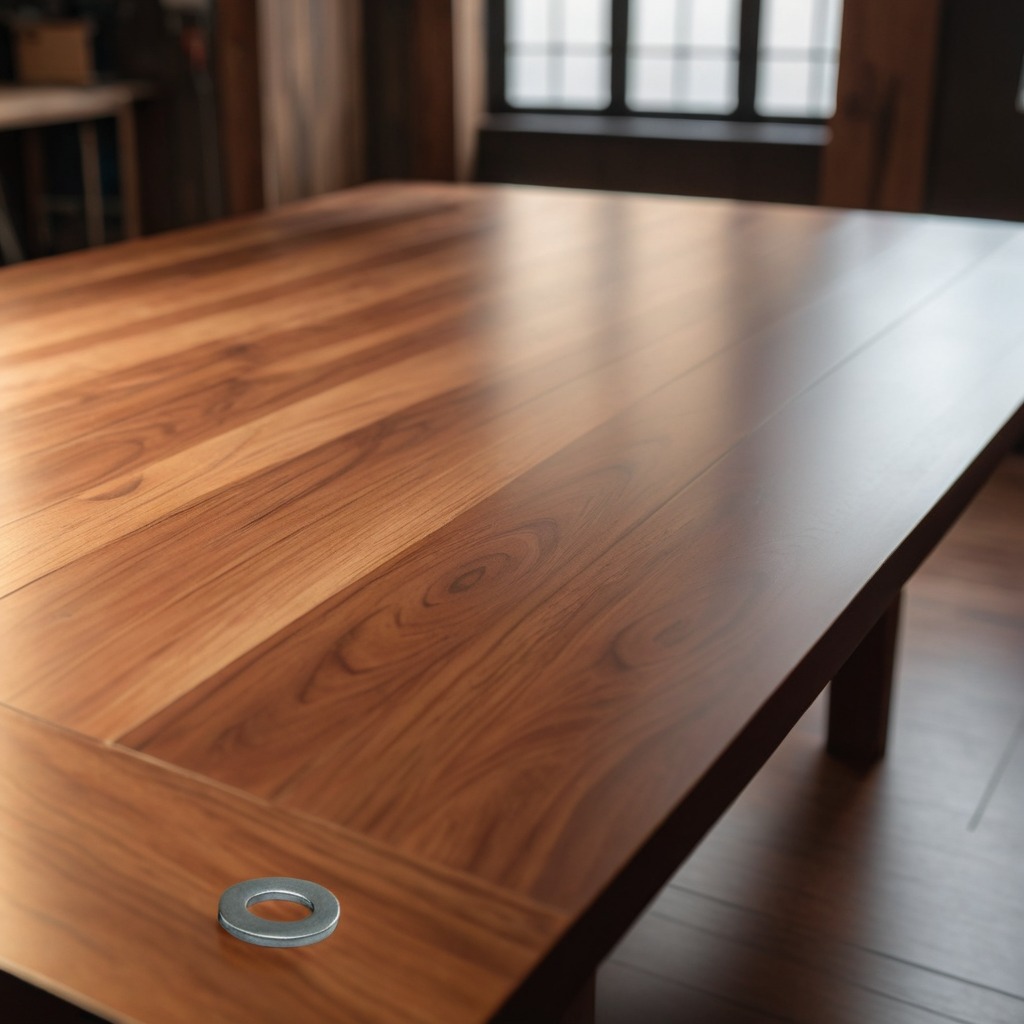
A flat metal washer is lying on a wooden table in a carpentry studio.